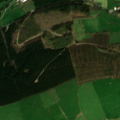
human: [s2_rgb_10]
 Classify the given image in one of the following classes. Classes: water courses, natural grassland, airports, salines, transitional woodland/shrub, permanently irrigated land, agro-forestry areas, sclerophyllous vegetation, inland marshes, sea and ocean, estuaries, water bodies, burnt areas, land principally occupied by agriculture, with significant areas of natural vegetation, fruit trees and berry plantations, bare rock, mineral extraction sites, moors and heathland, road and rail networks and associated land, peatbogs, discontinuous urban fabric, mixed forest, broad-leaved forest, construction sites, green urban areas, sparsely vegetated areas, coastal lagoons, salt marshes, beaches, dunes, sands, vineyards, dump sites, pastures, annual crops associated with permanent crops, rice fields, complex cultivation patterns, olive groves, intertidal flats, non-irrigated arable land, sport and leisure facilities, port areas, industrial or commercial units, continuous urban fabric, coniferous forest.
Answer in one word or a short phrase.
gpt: pastures, coniferous forest